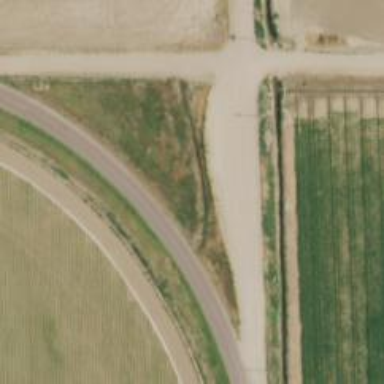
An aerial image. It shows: Tertiary road with asphalt surface.